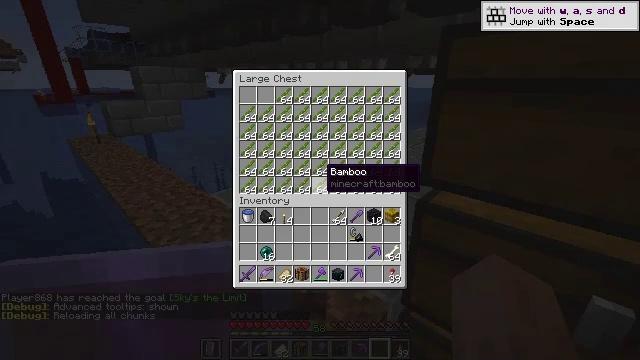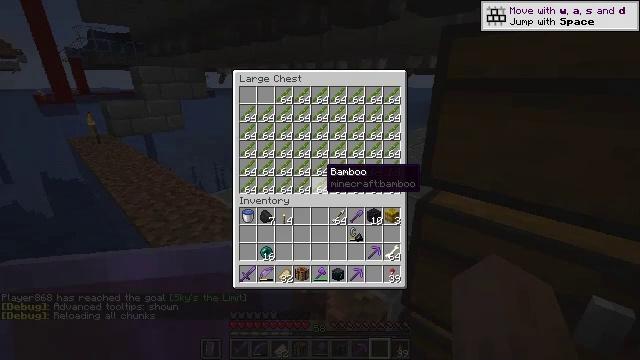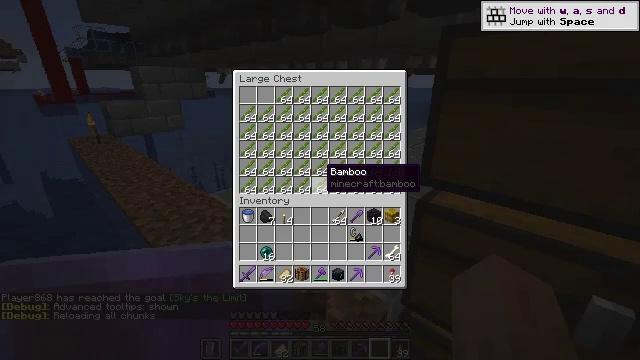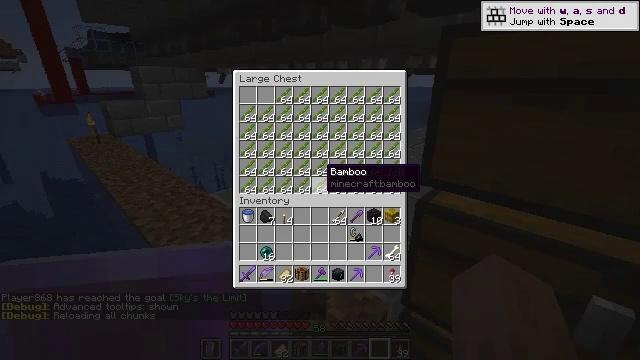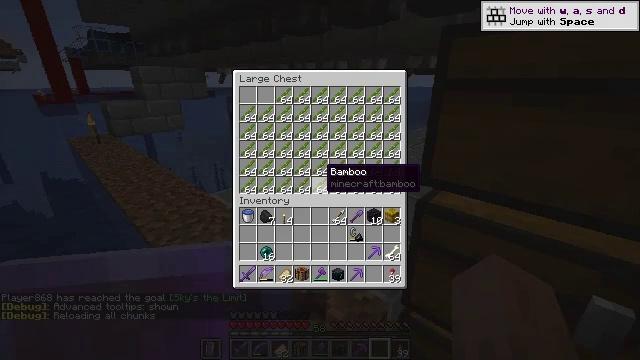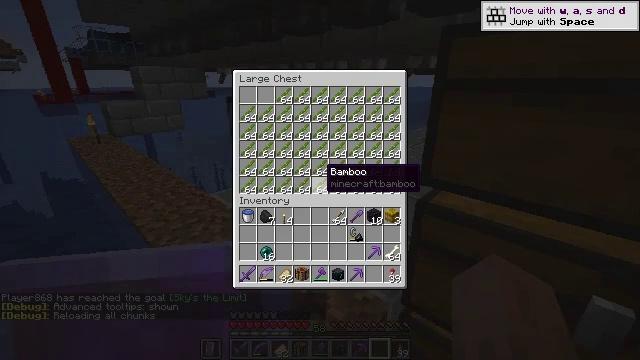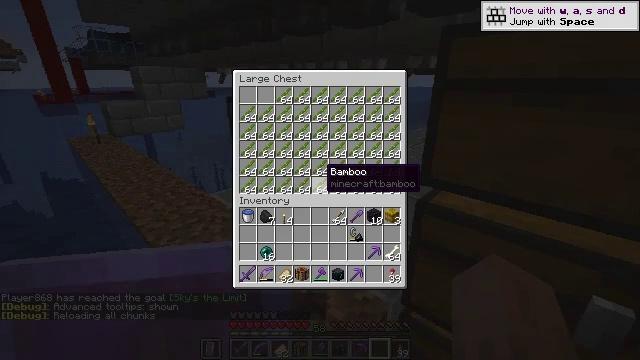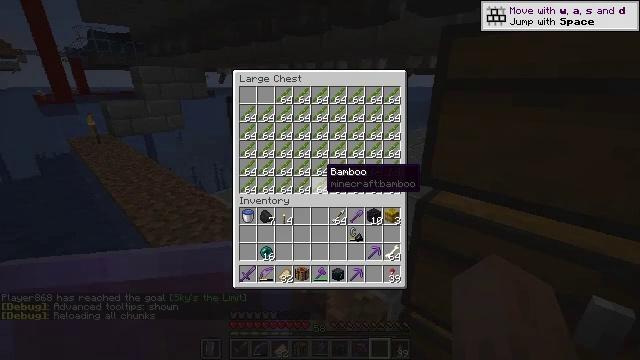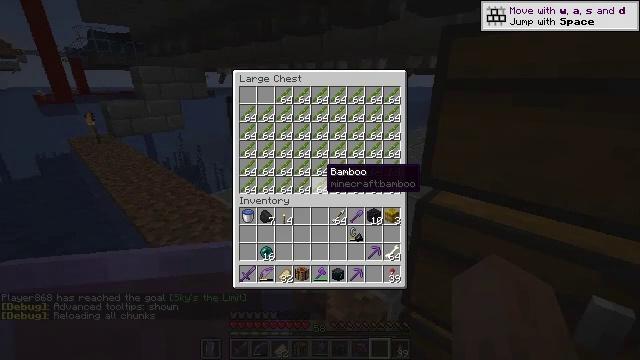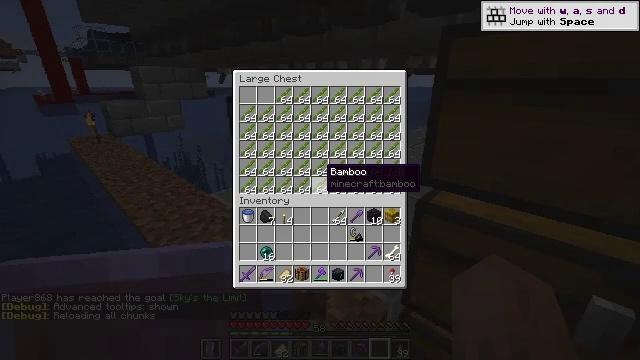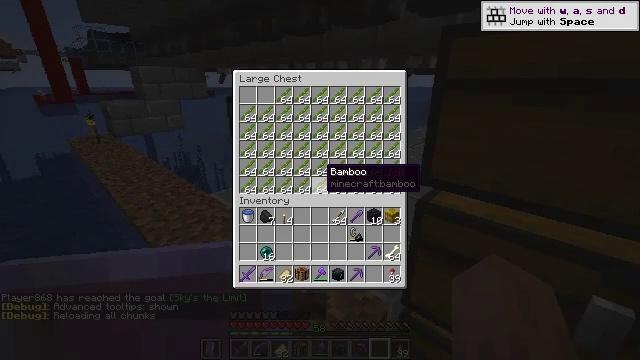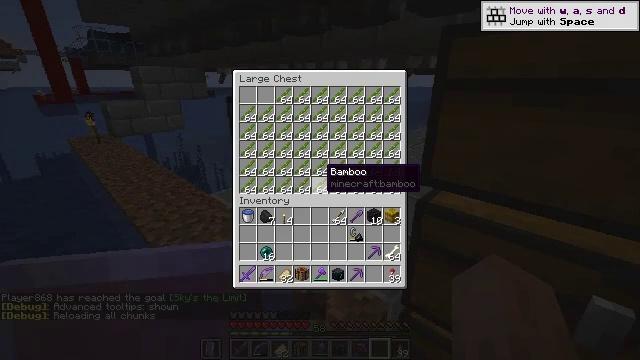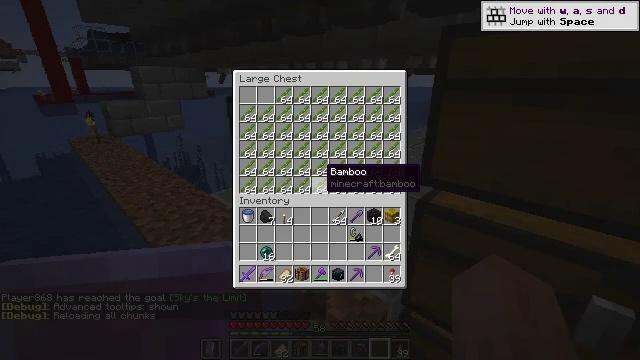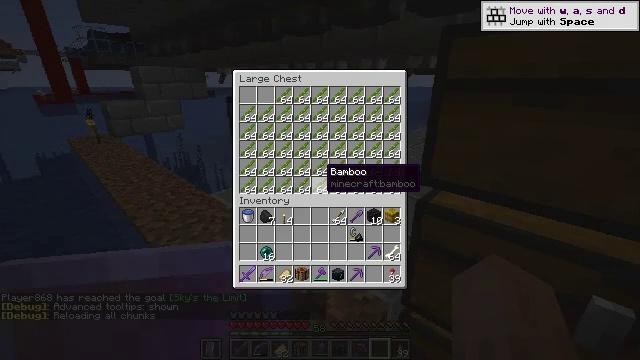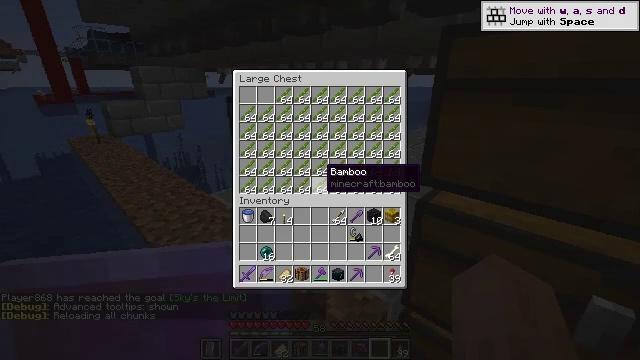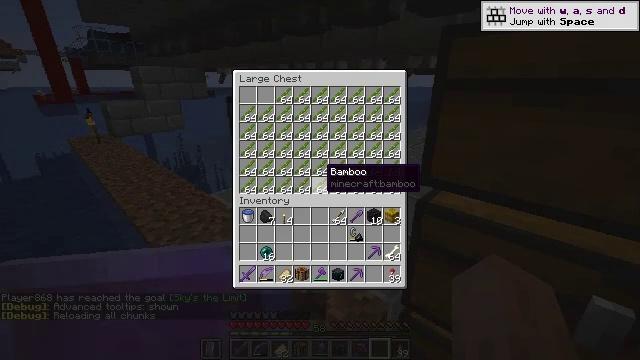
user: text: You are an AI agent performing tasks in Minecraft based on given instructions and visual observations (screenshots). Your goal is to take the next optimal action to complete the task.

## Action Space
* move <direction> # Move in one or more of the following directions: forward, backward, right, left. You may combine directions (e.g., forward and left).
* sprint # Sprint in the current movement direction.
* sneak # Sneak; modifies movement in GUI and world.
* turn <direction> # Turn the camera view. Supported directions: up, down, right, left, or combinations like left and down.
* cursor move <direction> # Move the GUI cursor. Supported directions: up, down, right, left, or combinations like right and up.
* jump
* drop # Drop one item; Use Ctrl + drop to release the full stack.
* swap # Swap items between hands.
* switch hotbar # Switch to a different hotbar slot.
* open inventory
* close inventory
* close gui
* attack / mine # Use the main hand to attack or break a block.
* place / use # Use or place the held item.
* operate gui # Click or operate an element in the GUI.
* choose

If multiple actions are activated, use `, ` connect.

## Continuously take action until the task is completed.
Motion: motion action
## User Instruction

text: Gather slime blocks for crafting purposes.
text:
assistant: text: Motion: no_op
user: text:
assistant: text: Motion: no_op
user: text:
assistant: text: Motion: no_op
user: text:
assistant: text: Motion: no_op
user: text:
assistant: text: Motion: no_op
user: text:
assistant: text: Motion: no_op
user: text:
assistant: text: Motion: no_op
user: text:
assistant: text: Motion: no_op
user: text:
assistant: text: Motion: no_op
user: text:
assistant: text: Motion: no_op
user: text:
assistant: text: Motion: no_op
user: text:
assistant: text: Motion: no_op
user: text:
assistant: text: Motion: no_op
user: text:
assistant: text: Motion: no_op
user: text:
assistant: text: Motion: no_op
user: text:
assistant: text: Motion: no_op
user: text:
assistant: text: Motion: no_op
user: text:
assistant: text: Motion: turn left and up
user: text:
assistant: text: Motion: turn left and up
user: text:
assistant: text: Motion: turn left and up
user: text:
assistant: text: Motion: no_op
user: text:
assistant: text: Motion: no_op
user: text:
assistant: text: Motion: no_op
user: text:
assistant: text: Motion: move back
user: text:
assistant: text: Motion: move back
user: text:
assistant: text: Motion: move back
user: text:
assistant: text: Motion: no_op
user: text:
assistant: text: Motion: no_op
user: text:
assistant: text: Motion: no_op
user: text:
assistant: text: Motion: no_op